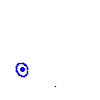
Particle: pion